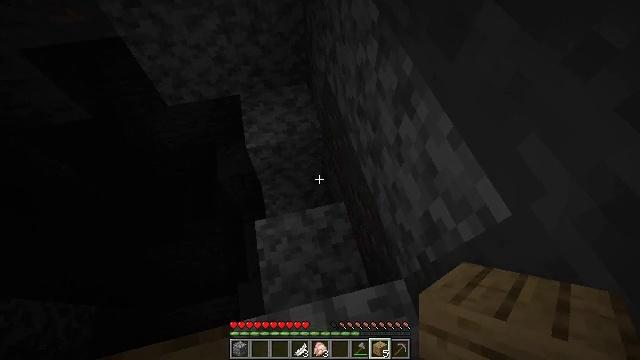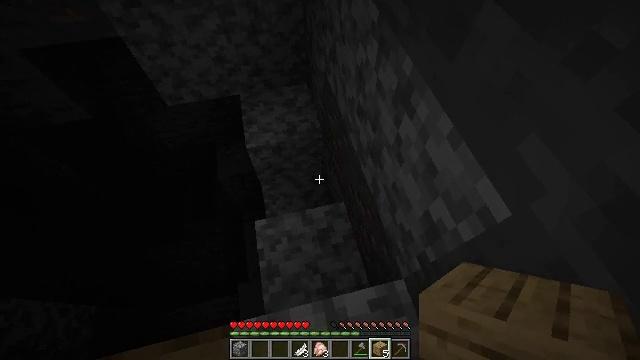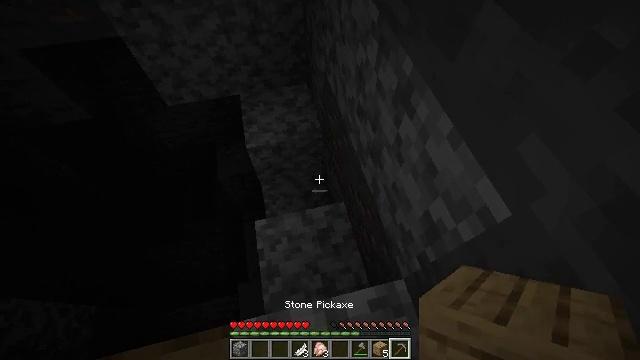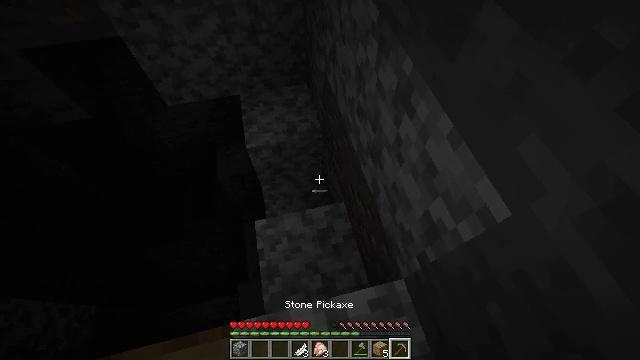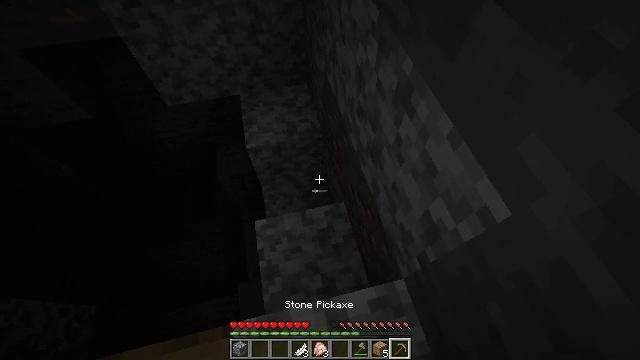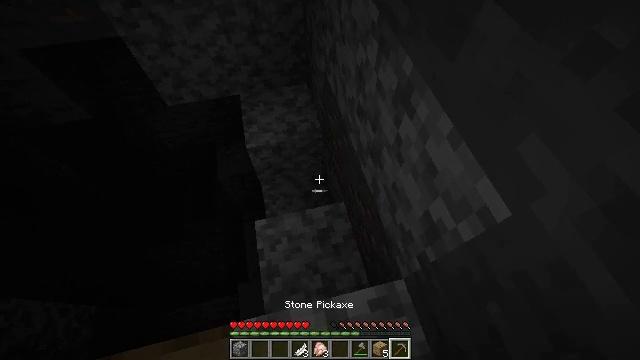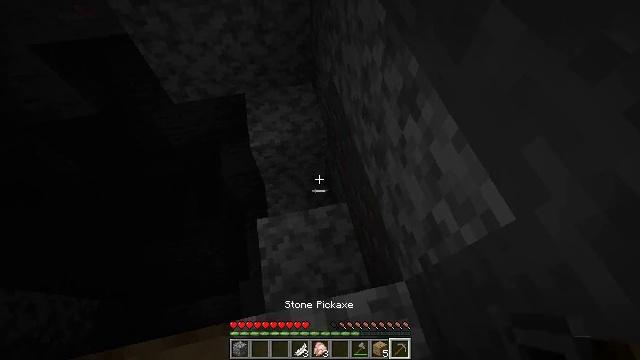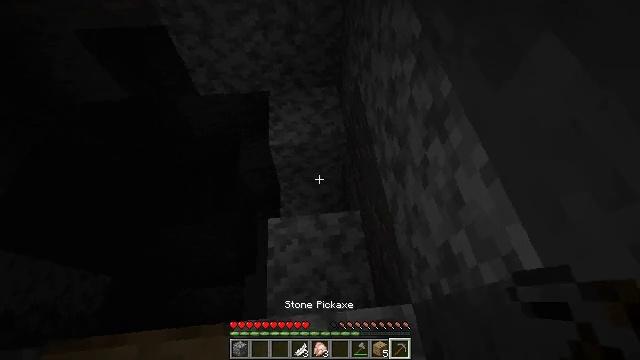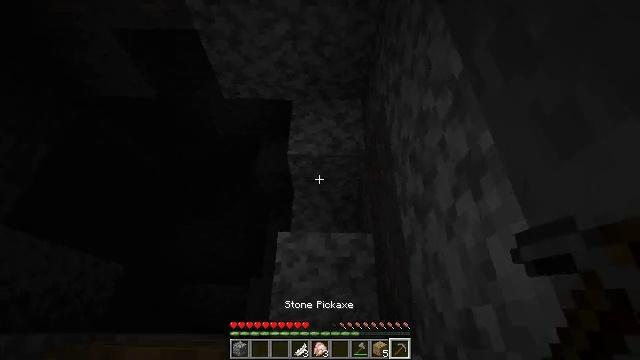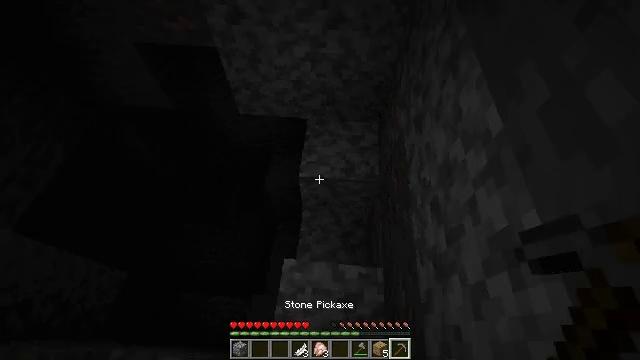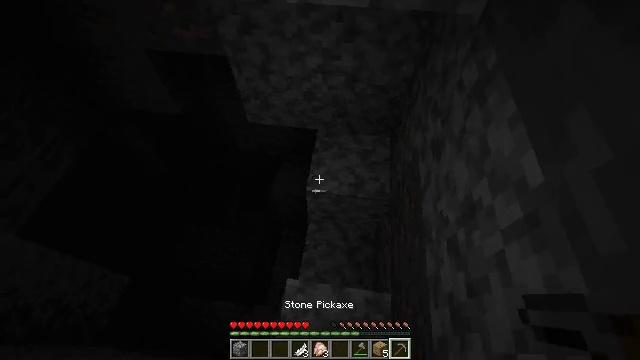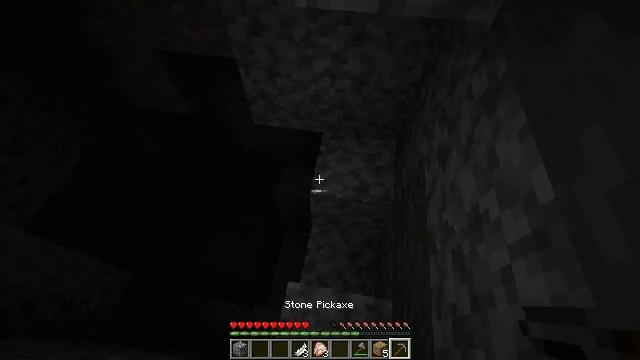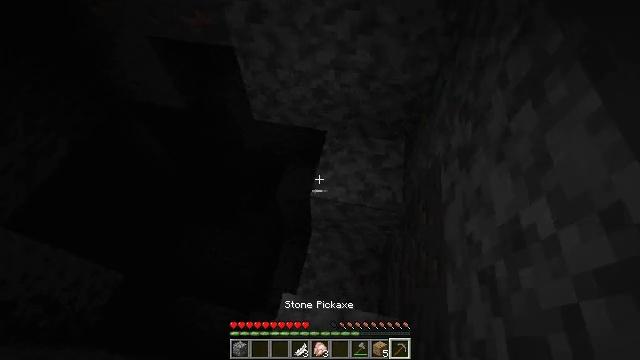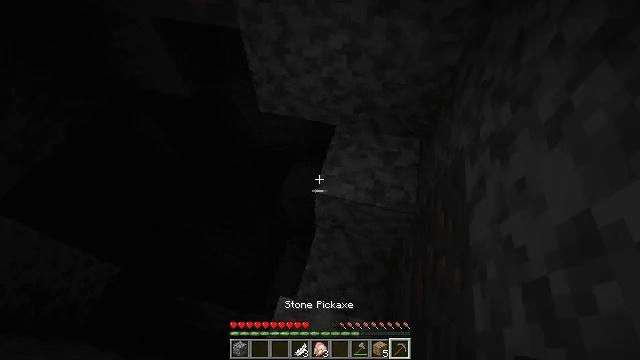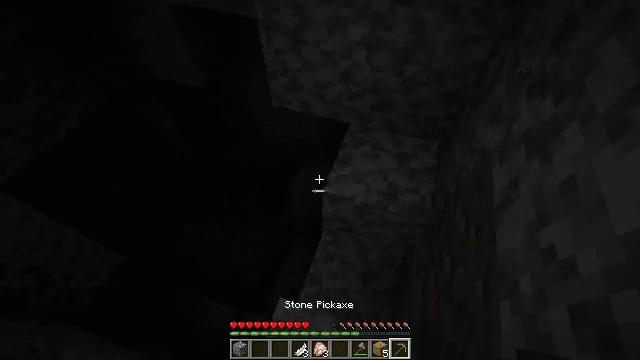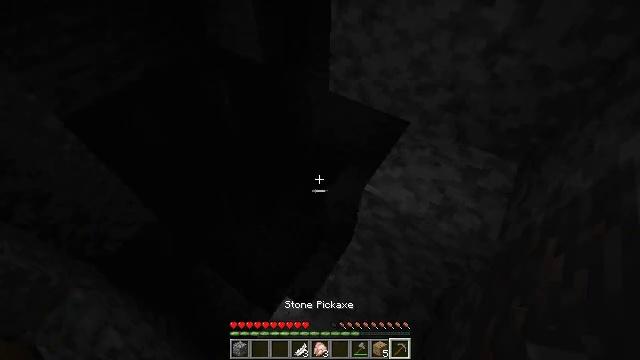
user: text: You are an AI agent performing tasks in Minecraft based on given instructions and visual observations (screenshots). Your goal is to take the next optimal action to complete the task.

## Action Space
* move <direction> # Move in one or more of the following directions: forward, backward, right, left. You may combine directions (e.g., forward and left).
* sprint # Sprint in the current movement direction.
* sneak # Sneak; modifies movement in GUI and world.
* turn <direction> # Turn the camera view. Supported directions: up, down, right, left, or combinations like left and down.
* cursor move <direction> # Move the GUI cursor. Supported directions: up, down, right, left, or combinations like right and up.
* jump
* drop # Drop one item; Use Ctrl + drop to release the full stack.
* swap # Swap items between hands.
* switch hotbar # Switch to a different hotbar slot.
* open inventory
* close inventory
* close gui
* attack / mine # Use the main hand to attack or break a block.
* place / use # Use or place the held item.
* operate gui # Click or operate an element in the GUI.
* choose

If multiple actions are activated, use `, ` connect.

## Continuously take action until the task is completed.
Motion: motion action
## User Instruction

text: Mine the stripped oak wood from a tree.
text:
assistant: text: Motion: no_op
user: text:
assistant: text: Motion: no_op
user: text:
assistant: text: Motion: no_op
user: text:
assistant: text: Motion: no_op
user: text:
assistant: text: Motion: no_op
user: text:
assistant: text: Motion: turn left
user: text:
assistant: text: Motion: move forward, turn left
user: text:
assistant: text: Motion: move forward, turn left
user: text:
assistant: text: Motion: move forward, turn left and up
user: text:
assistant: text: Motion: move forward, turn left
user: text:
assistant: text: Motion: turn left
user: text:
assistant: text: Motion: turn left
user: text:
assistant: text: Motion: turn left
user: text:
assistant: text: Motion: turn left
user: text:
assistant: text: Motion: turn left and up
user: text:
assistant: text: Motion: turn left and up
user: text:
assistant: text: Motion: turn left and up
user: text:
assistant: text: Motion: turn left and up
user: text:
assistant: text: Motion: turn left and up
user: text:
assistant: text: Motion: no_op
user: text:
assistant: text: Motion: no_op
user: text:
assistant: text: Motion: no_op
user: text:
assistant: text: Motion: no_op
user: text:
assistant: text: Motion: no_op
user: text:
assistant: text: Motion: turn left and up
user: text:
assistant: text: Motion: turn left and up
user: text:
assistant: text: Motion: turn left and up
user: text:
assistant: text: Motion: turn left and up
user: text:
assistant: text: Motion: turn right and up
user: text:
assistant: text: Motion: turn right